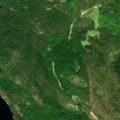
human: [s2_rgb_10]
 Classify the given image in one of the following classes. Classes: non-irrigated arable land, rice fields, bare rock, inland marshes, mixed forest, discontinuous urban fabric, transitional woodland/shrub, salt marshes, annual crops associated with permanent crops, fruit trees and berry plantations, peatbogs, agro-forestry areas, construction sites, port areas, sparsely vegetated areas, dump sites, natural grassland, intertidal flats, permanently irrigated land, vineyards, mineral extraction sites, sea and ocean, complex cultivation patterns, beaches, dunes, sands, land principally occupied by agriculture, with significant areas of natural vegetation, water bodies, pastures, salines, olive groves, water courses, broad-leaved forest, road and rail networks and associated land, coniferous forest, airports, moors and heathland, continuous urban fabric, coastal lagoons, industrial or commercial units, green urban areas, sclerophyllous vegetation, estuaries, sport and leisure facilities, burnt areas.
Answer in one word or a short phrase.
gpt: coniferous forest, mixed forest, water bodies